Question: i have taken a layout like this having the designed background image

i need a suggestion which is the best approach either using background image or rounded corner at one end XML
'''
<LinearLayout
android:layout_width="match_parent"
android:layout_height="match_parent"
android:orientation="horizontal"
android:layout_weight="1"
android:background="@drawable/test_back"
android:padding="10dp">
<TextView
android:id="@+id/textView2"
android:layout_width="wrap_content"
android:layout_height="wrap_content"
android:text="TextView" />
</LinearLayout>
'''
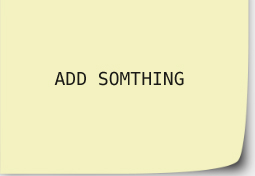
Answer: Here i have attached some links, Please go through it, If you have any doubt let me know.
If you want to add rounded corner to any kind of android view like 'linear layout, relative layout, button etc.', follow the below links which i have attached.
keep this 'drawable as background' for the view to which you want to 'keep rounded corner border'. Let's keep it for a LinearLayout.
<URL>
<URL>
<URL>